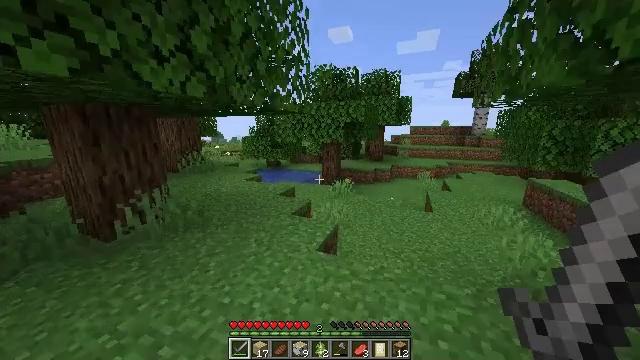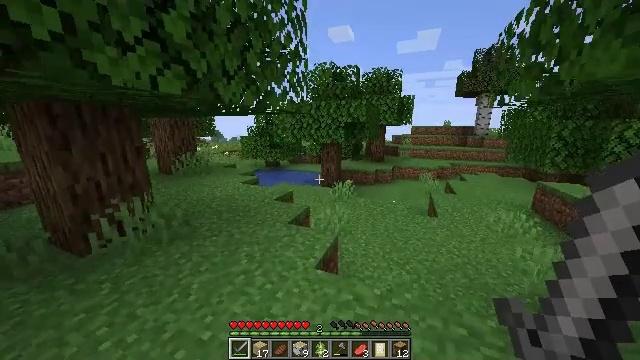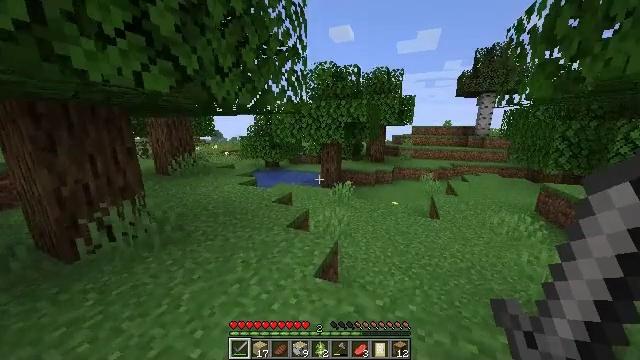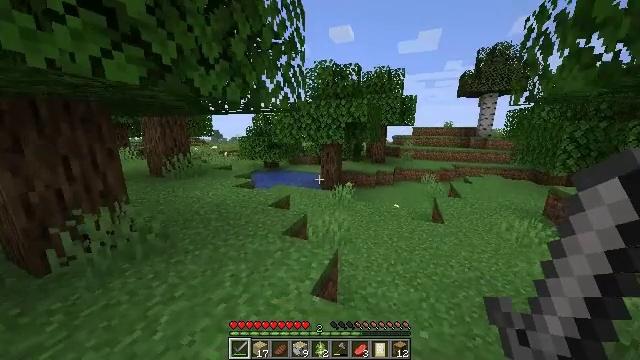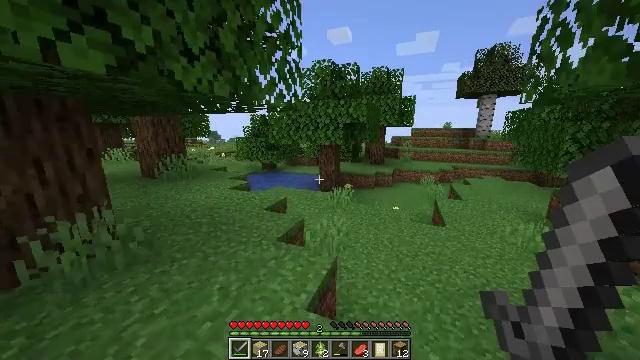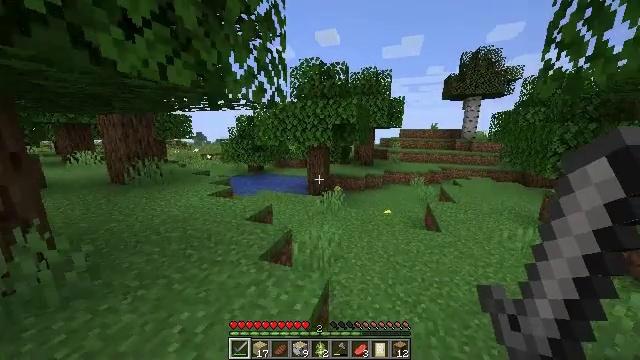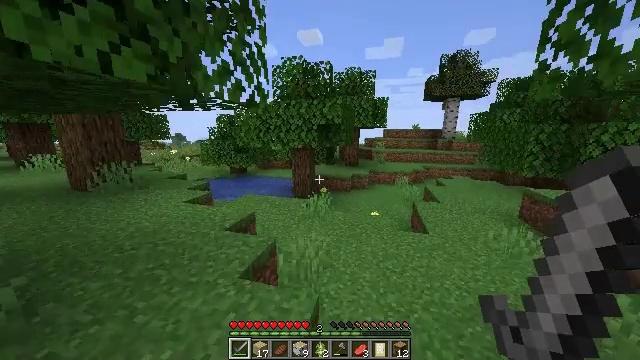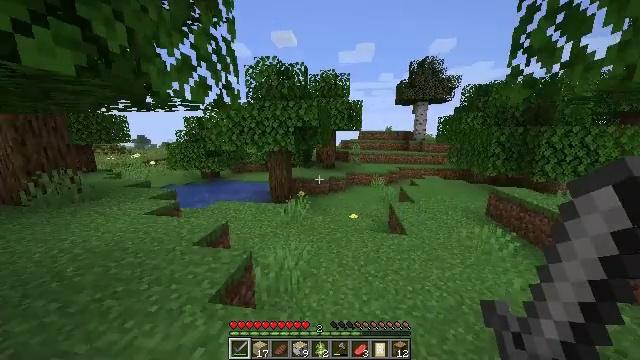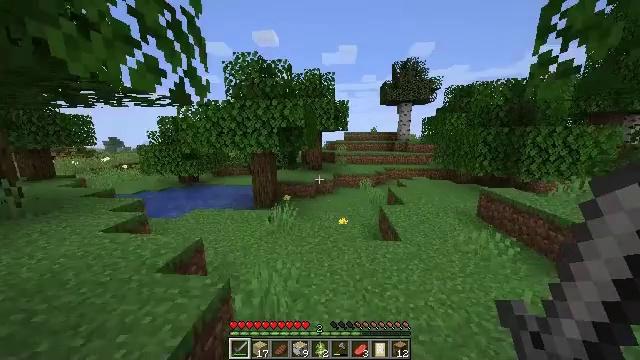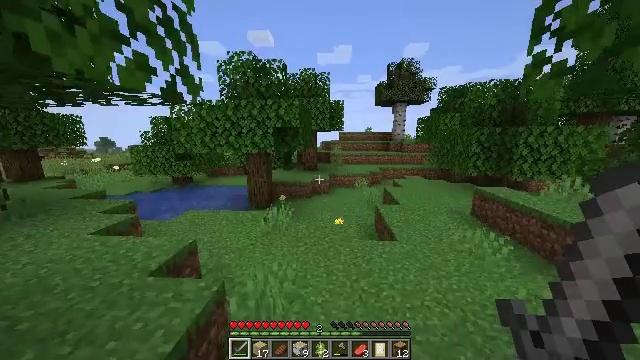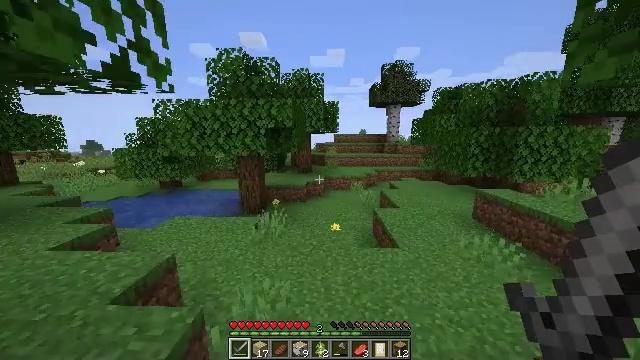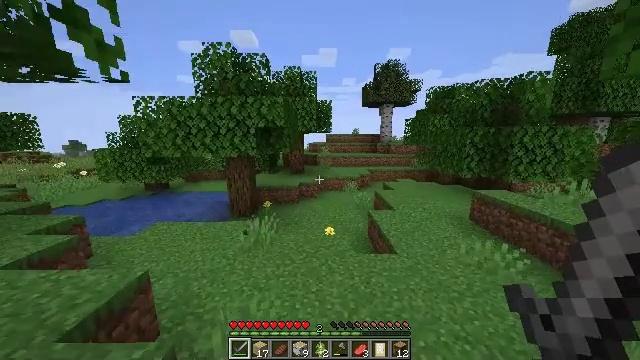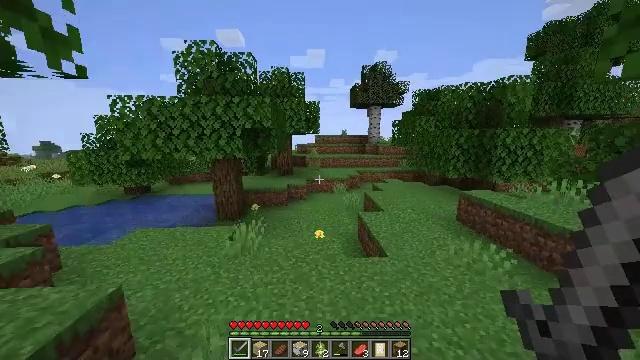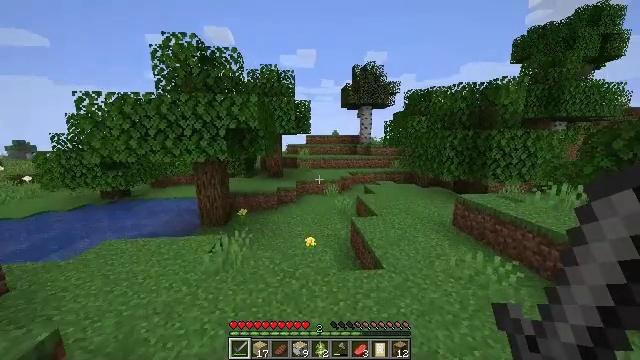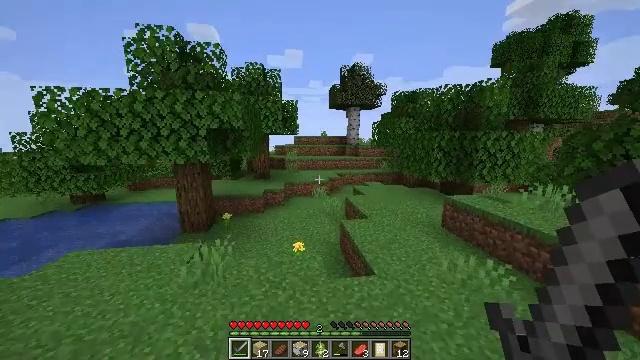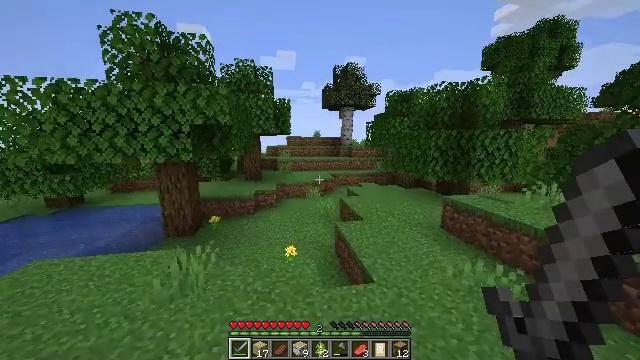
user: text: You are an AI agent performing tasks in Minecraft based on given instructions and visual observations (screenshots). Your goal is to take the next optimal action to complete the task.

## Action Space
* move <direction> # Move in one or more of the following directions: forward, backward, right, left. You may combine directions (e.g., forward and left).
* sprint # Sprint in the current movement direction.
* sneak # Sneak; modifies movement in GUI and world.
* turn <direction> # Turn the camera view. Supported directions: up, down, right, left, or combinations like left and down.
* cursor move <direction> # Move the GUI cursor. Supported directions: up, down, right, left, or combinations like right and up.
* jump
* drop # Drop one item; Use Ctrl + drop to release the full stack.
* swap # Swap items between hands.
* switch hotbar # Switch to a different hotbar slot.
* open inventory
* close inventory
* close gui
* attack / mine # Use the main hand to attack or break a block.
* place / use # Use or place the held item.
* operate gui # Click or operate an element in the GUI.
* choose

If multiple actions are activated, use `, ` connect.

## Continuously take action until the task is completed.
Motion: motion action
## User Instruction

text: Mine the white bed.
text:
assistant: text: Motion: move forward, sprint
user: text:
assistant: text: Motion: move forward, sprint
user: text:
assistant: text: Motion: move forward, sprint
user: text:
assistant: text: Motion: move forward, sprint
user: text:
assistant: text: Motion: move forward, sprint, turn right
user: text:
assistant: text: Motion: move forward, sprint, turn right
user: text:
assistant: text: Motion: move forward, sprint, turn right
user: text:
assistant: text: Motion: move forward, sprint, turn right
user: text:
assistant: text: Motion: move forward, sprint, turn right
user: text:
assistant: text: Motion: move forward, sprint, turn right
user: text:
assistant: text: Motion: move forward, sprint, turn right
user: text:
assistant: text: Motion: move forward, sprint, turn right
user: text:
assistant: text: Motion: move forward, sprint, turn right
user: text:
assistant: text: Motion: move forward, sprint, turn right
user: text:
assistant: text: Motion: move forward, sprint, turn right
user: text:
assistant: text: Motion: move forward, sprint, turn right
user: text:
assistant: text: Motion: move forward, sprint, turn right
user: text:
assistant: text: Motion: move forward, sprint, turn right
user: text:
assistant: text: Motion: move forward, sprint, turn right
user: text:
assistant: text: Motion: move forward, sprint, turn right
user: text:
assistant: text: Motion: move forward, sprint
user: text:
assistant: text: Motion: move forward, sprint, turn right
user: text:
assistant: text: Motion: move forward, sprint, turn right
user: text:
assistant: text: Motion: move forward, sprint, turn right
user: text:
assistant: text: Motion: move forward, sprint, turn right
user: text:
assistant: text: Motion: move forward, sprint
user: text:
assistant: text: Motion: move forward, sprint
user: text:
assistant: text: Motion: move forward, sprint
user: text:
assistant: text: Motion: move forward, sprint
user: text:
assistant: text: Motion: move forward, sprint